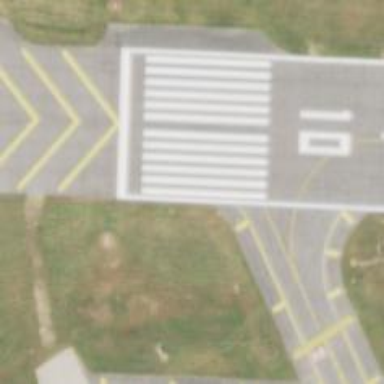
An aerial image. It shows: View of taxiway at the airport.